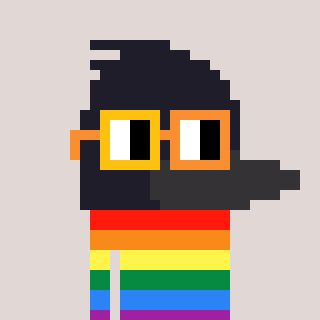
a pixel art character with square yellow and orange glasses, a raven-shaped head and a purple-colored body on a warm background